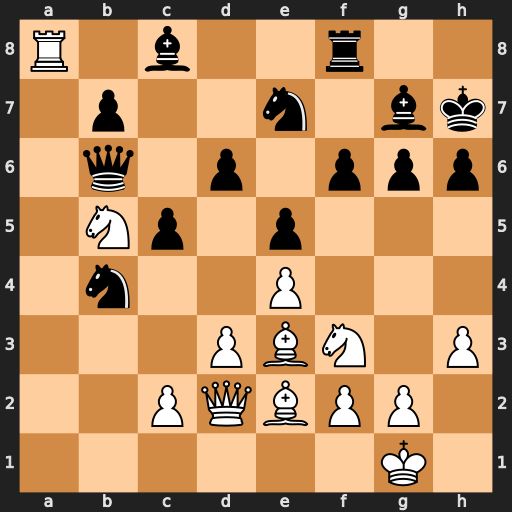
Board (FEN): R1b2r2/1p2n1bk/1q1p1ppp/1Np1p3/1n2P3/3PBN1P/2PQBPP1/6K1
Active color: w
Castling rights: -
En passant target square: -
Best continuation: Qxb4 Bd7 Rxf8